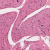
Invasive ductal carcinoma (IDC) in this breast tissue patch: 0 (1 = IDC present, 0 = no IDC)